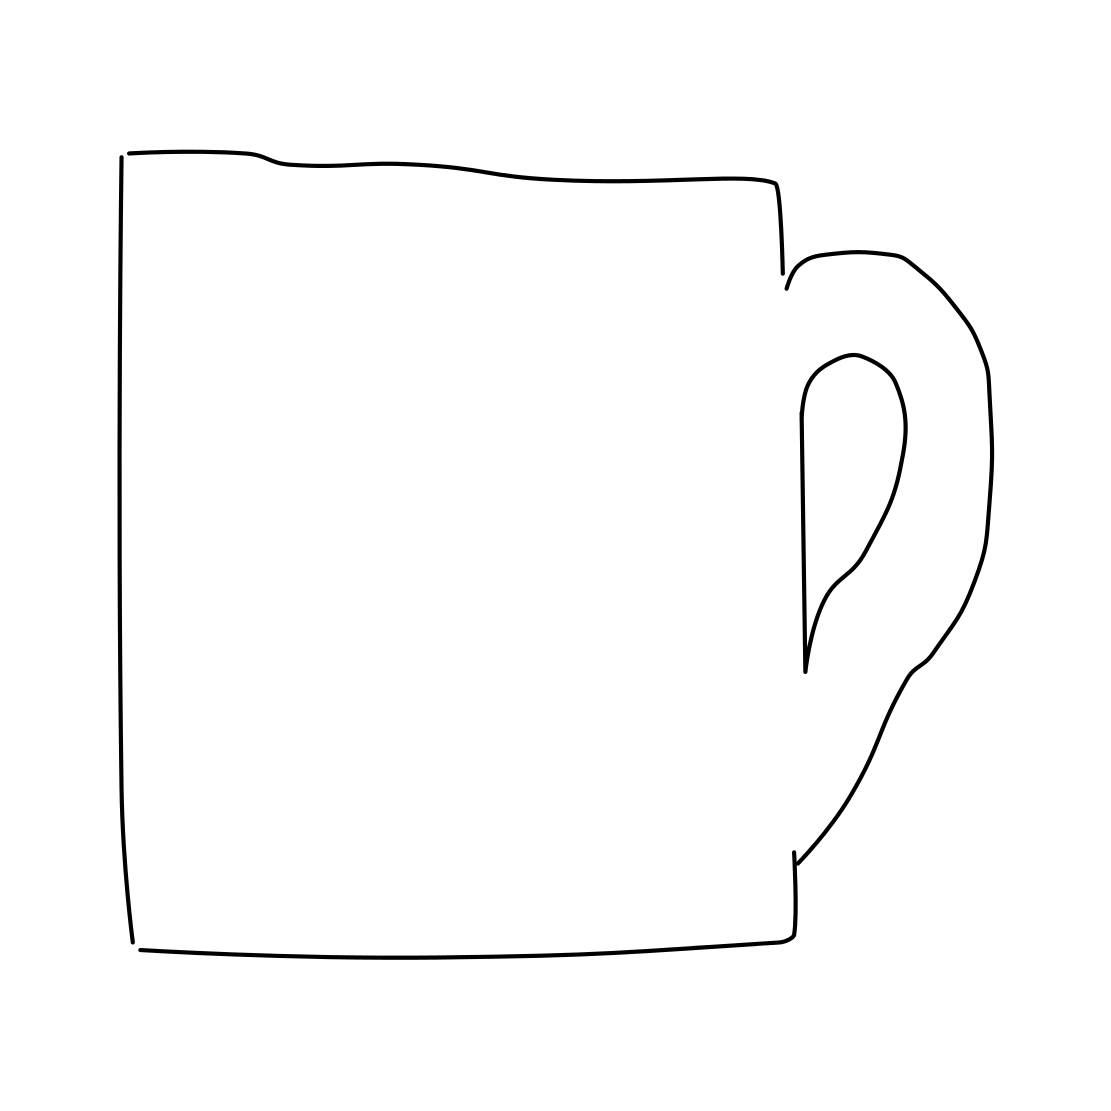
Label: mug